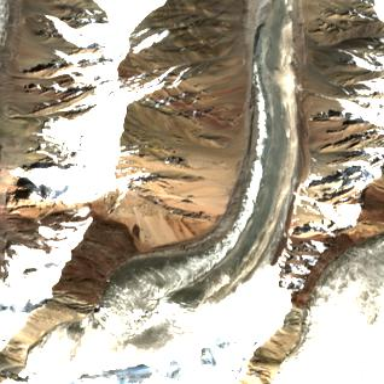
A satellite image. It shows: Majestic glacier in the distance.